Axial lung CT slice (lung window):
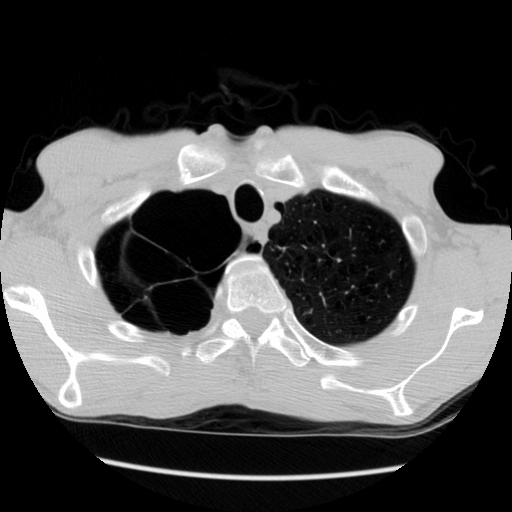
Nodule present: no